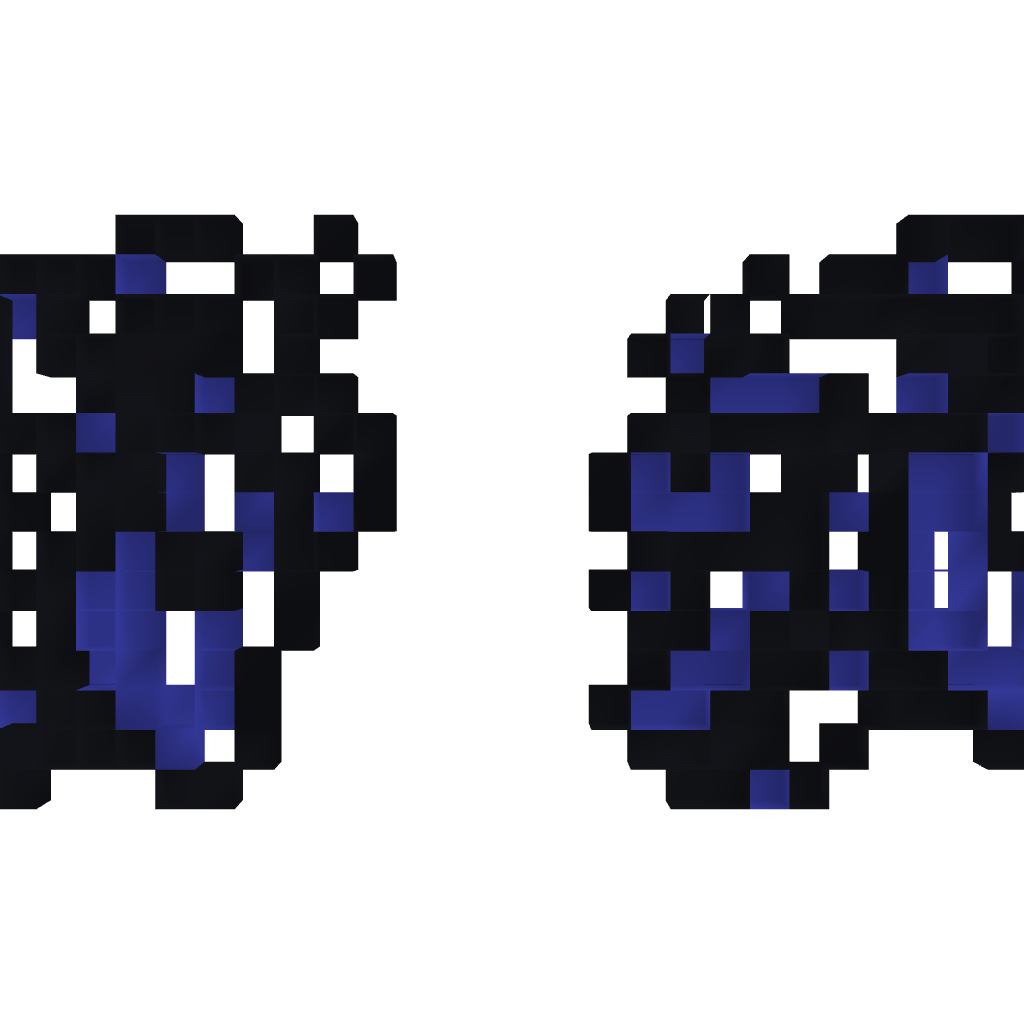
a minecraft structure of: Medusa Head from Castlevania 1